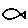
Label: fish